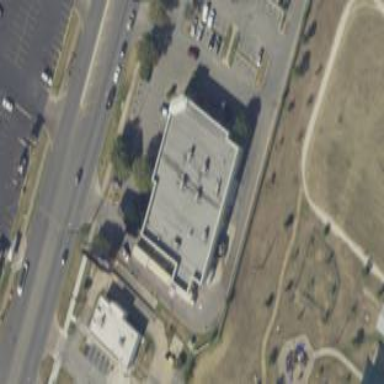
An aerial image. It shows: Retail building.